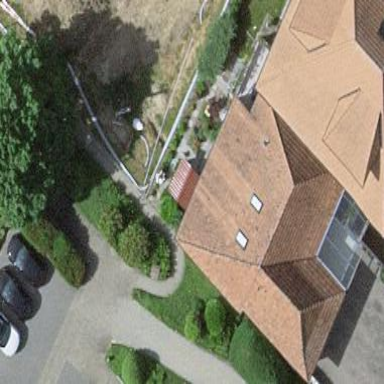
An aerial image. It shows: Garage.